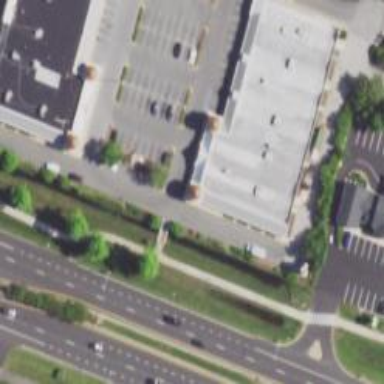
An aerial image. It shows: Commercial building.